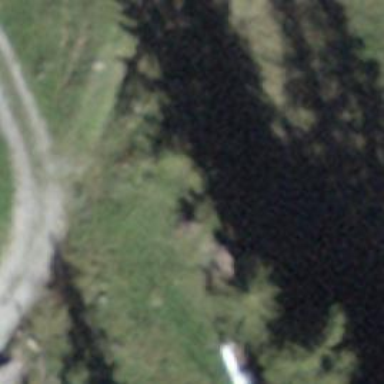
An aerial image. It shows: Path leading to bridge.